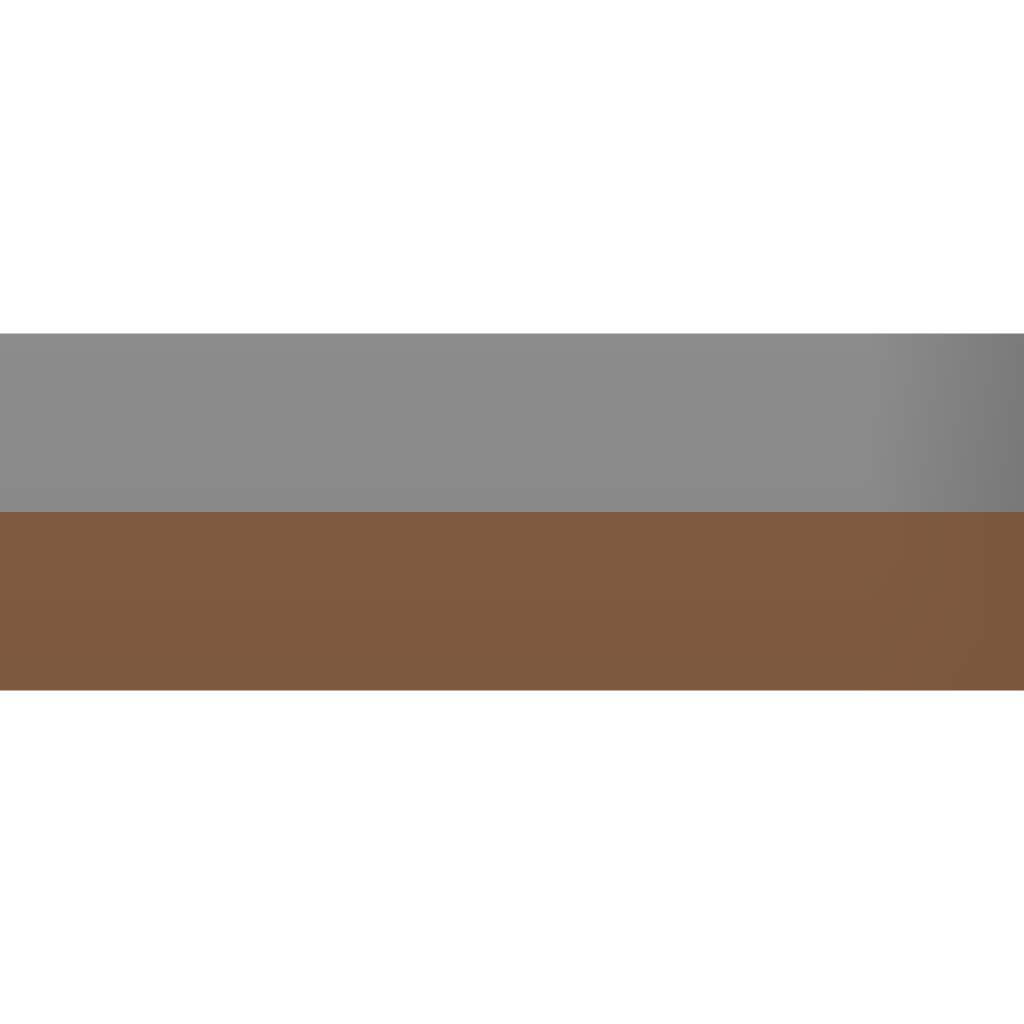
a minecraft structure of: Big House